RGB frame:
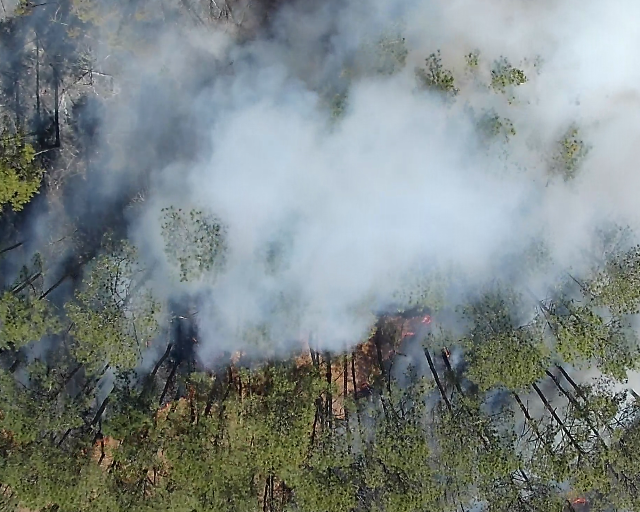
Thermal frame:
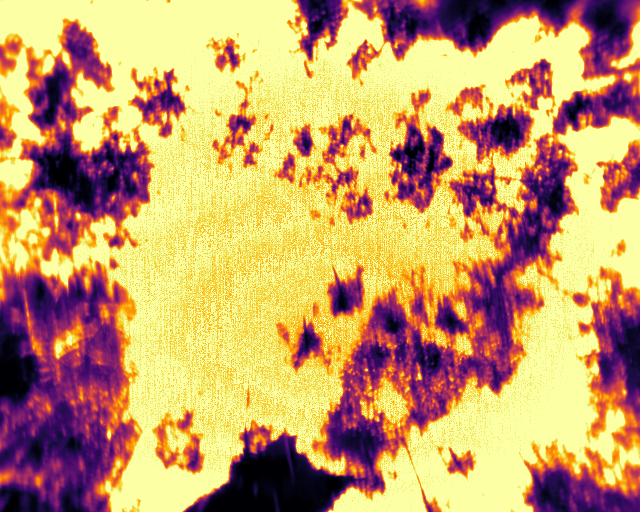
Captured: 2026-02-27 02:37:08
Pixels at or above 80 °C: 309325 (fraction of frame: 0.944)